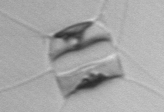
Label: Chaetoceros_similis